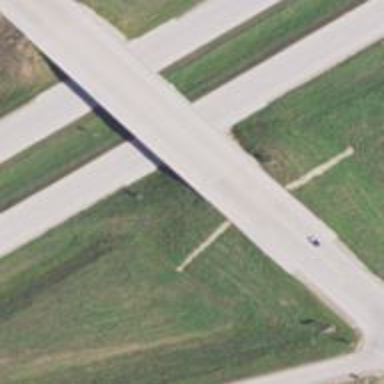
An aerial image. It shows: Secondary road crossing bridge.